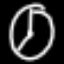
Label: clock